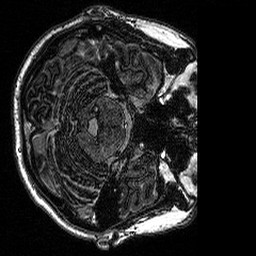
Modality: MP2RAGE
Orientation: axial
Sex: male
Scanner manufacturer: siemens
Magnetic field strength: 3 T
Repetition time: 5 s
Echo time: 0.00292 s